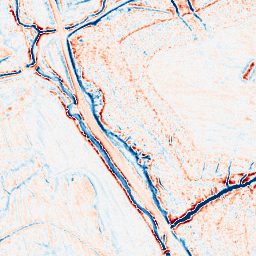
Category: edge_preserving
Decomposition family: anisotropic_diffusion
Decomposition parameters: iterations: 20
kappa: 10
gamma: 0.1
Upsampling method: sinc_hamming
Upsampling parameters: scale: 2
kernel_size: 4
Upsampling scale: 2